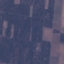
Land use / land cover: PermanentCrop